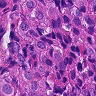
Metastatic tissue present: yes